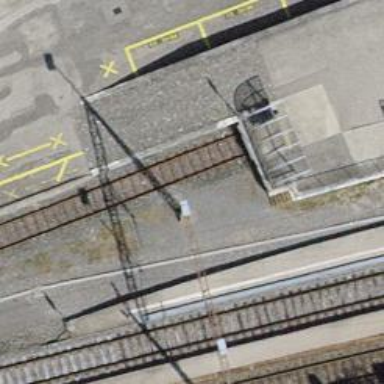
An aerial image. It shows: Railway buffer stop.